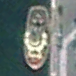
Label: Towing_vessel